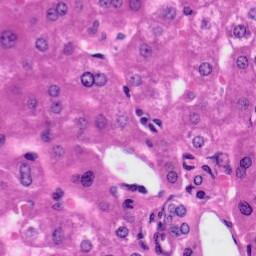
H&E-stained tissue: Liver